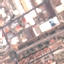
Land use / land cover class: Industrial